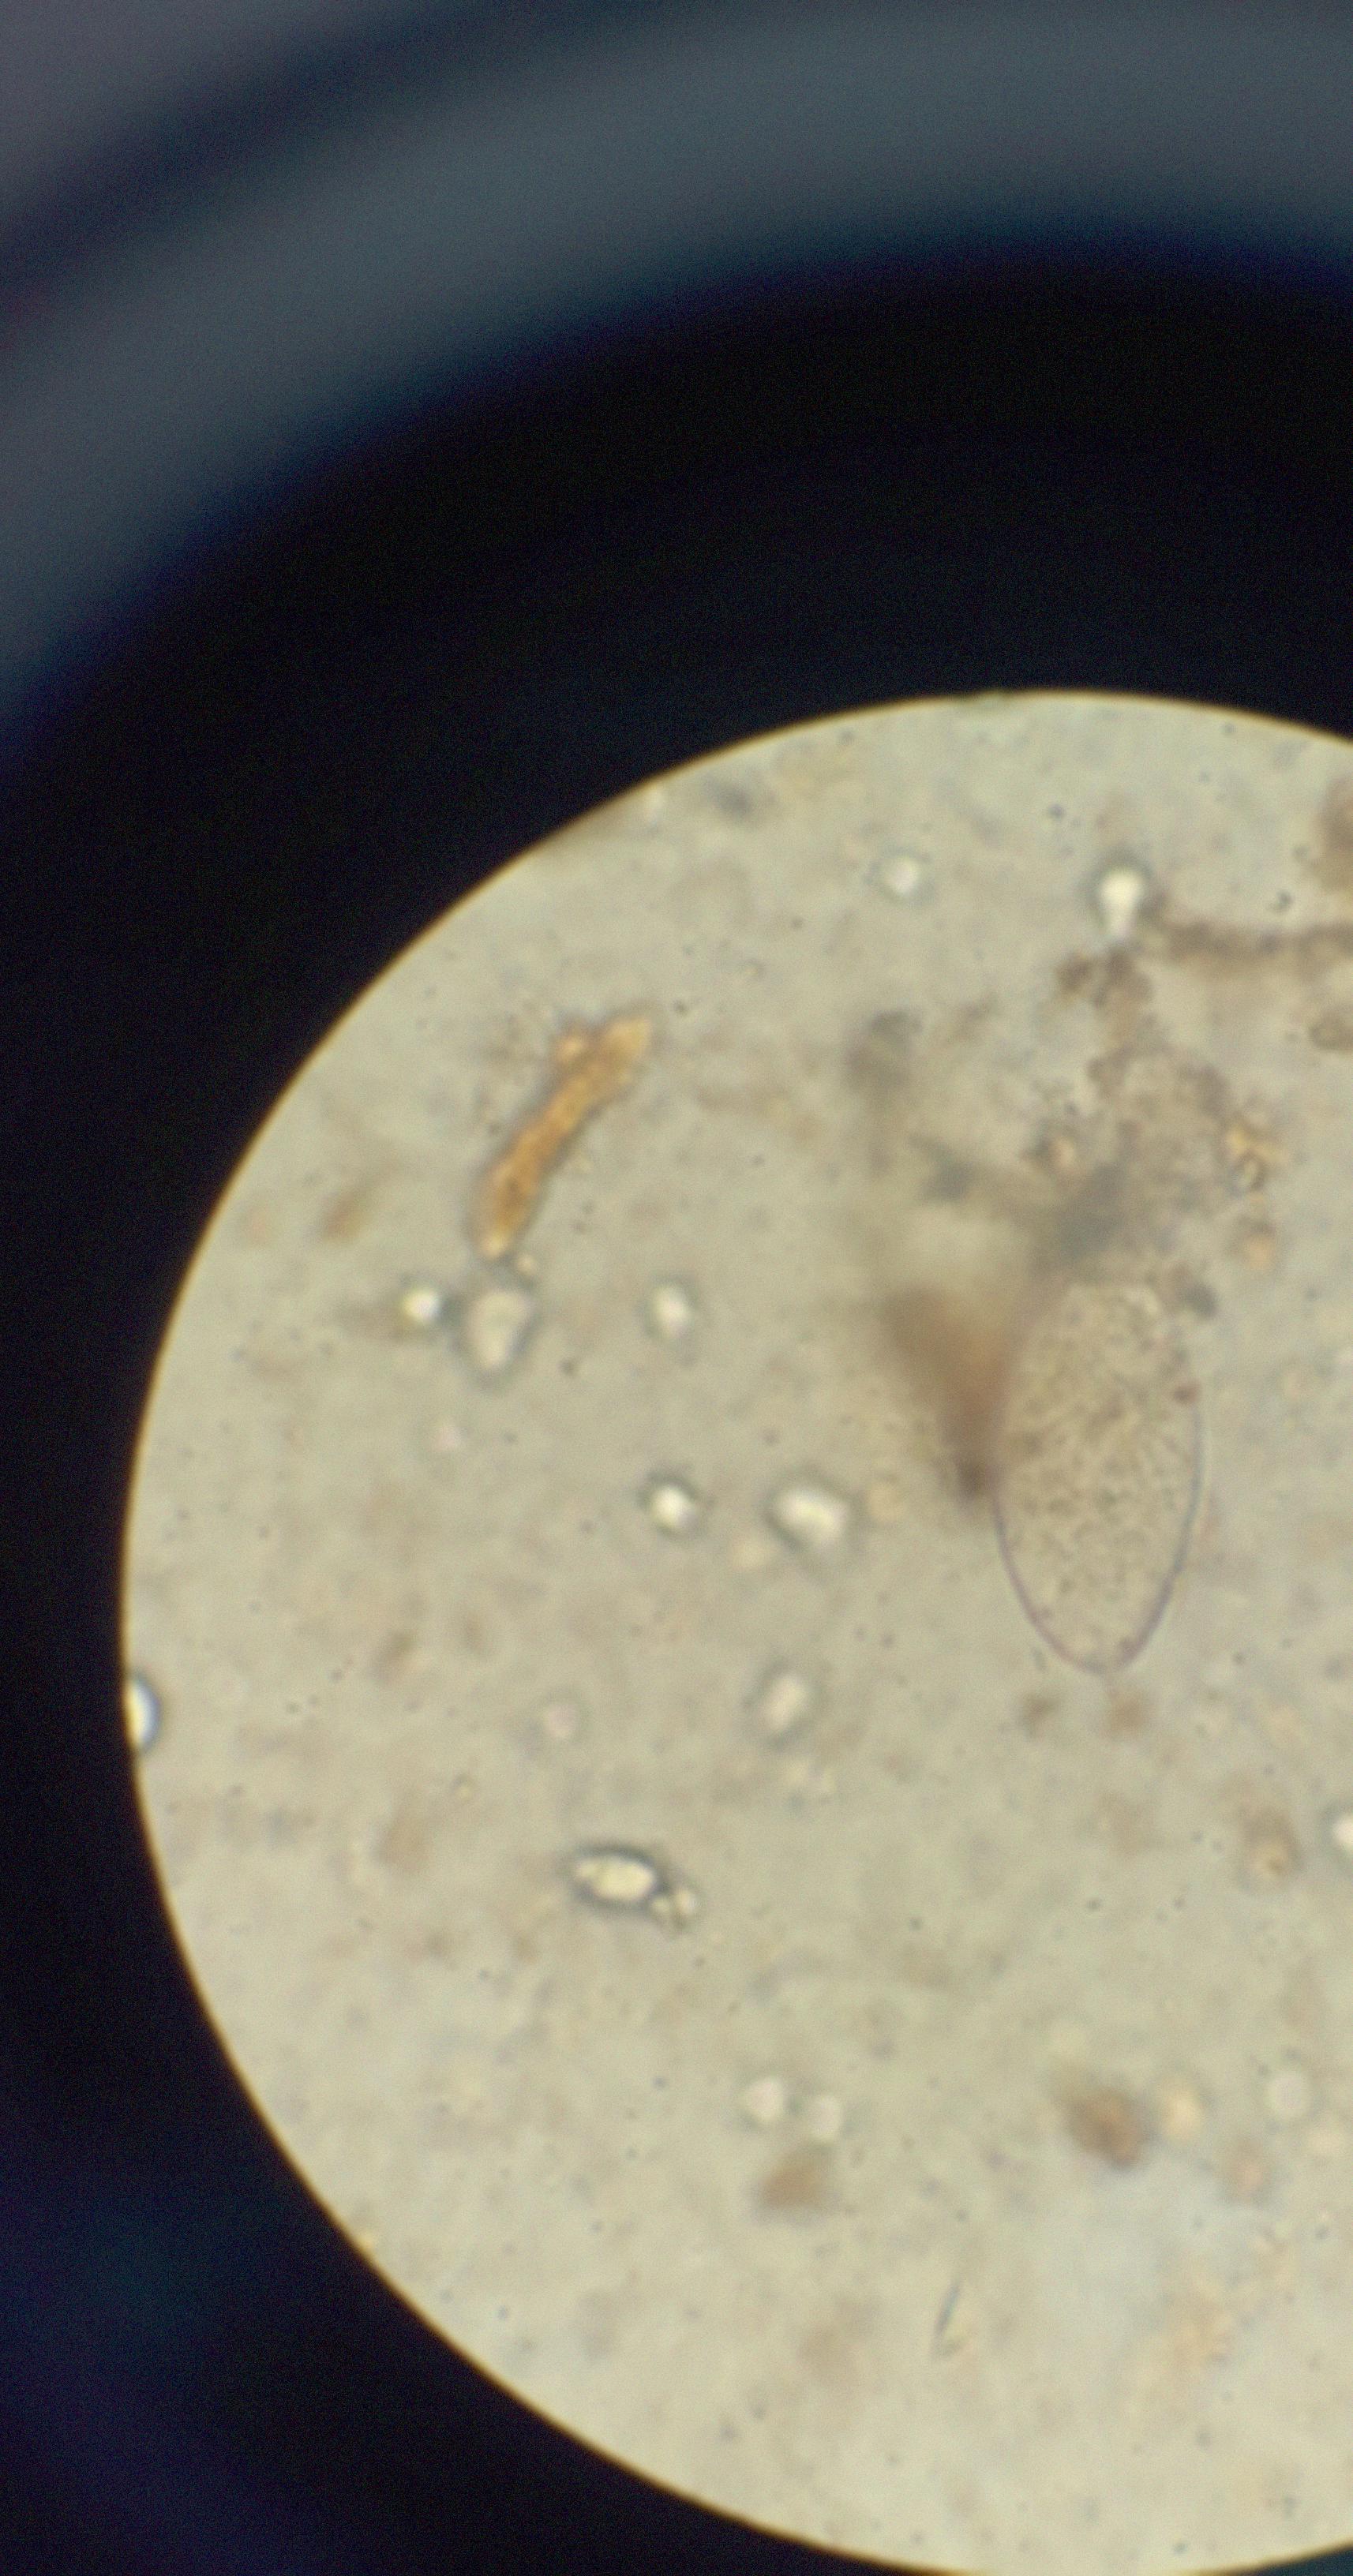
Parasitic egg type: Fasciolopsis buski